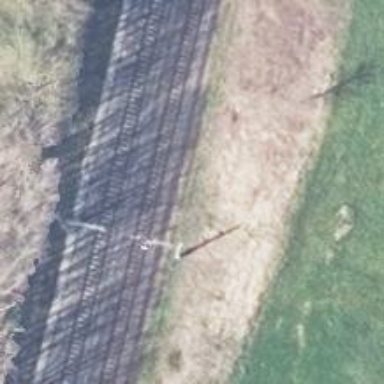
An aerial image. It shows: Railway milestone with catenary mast.